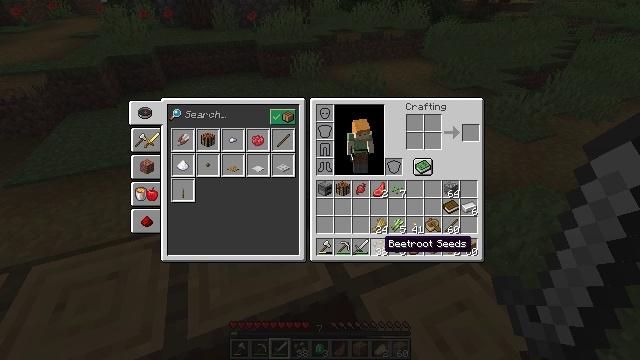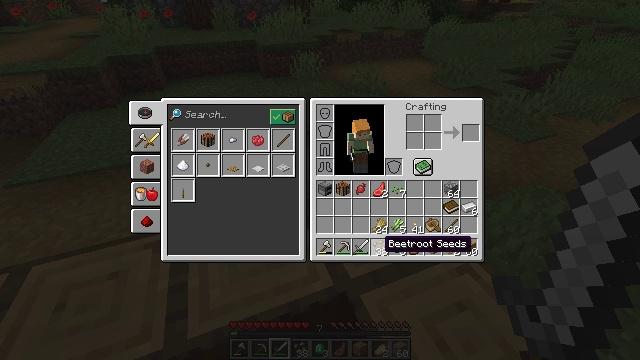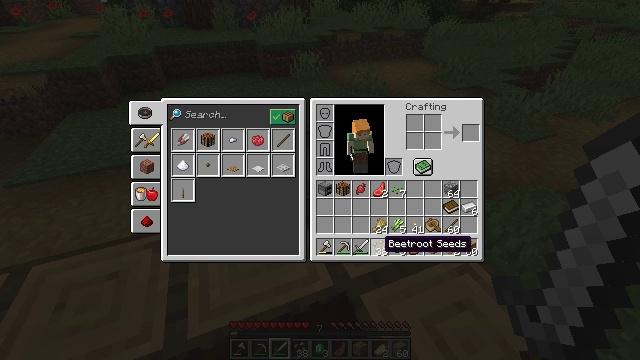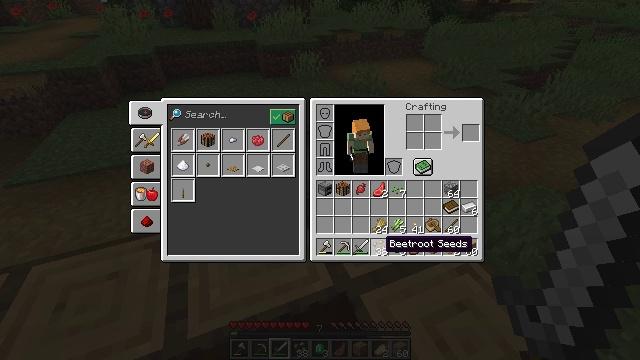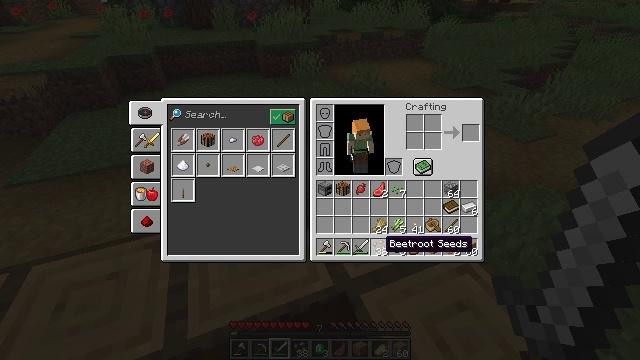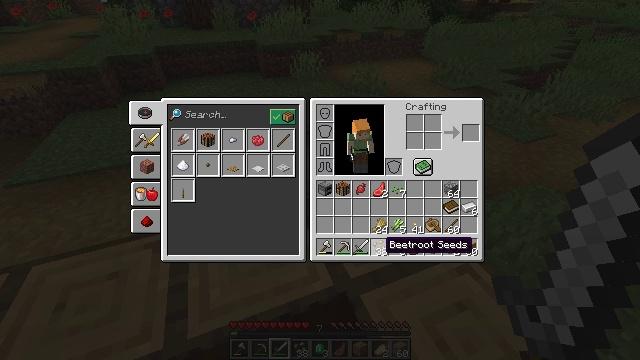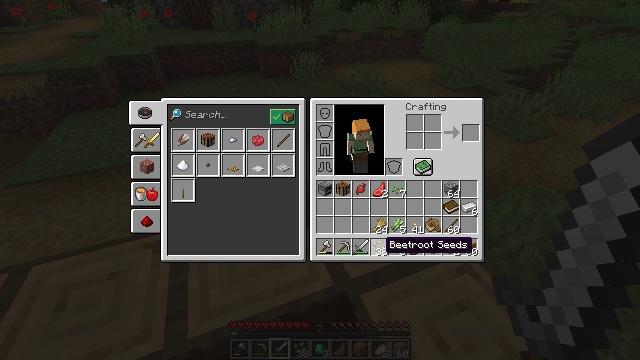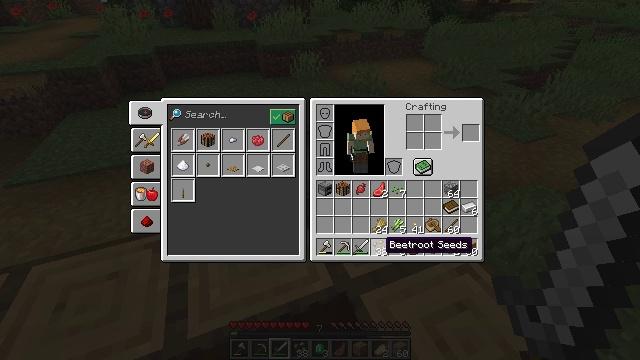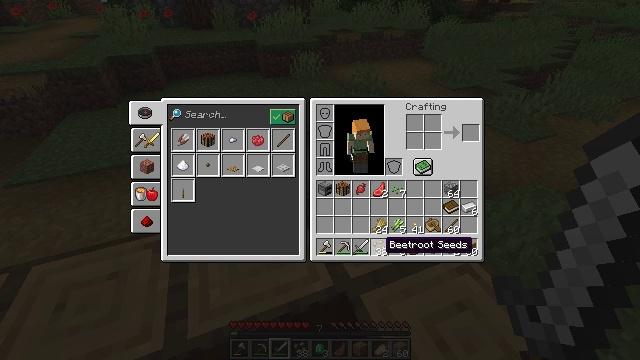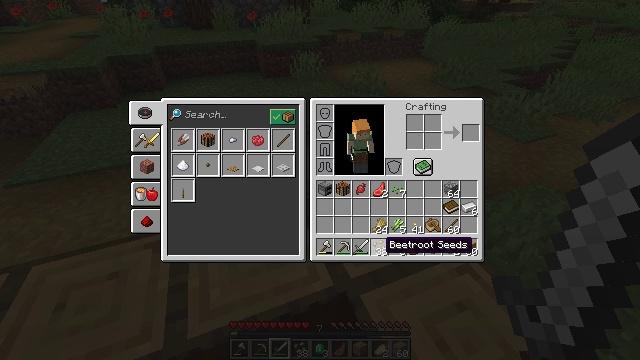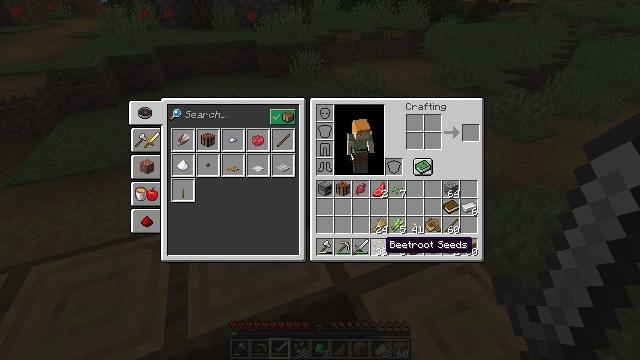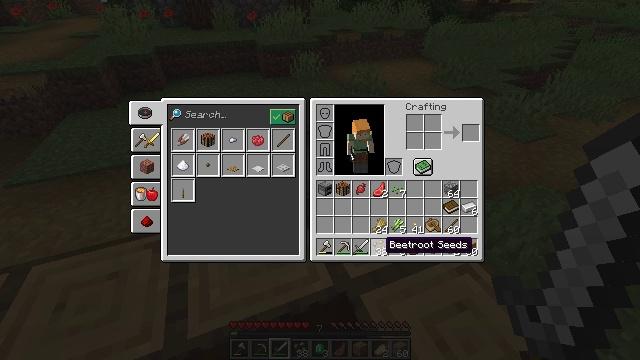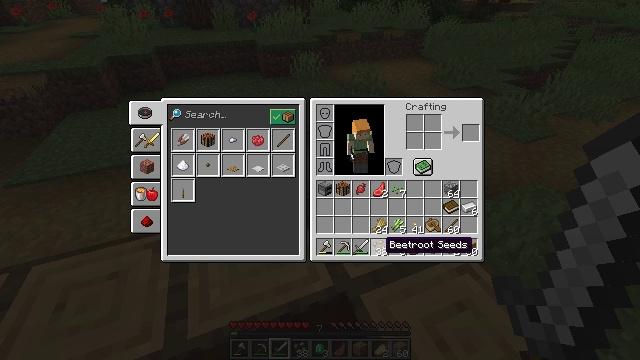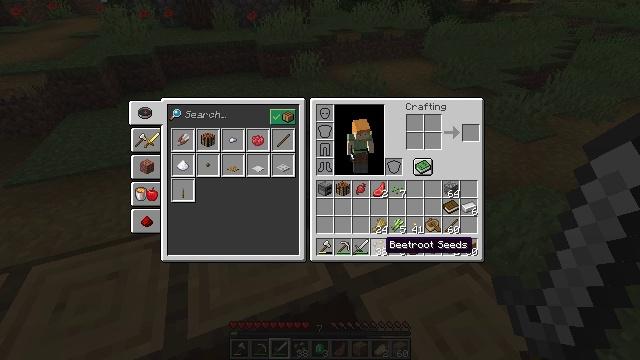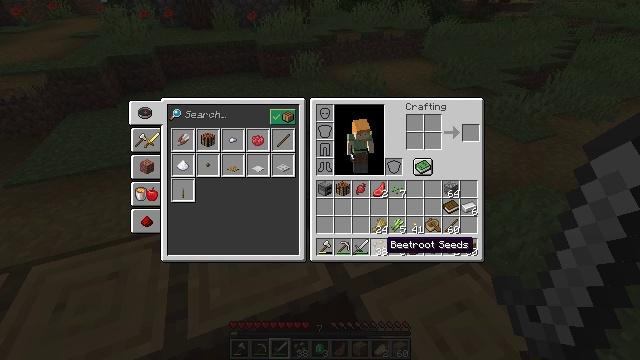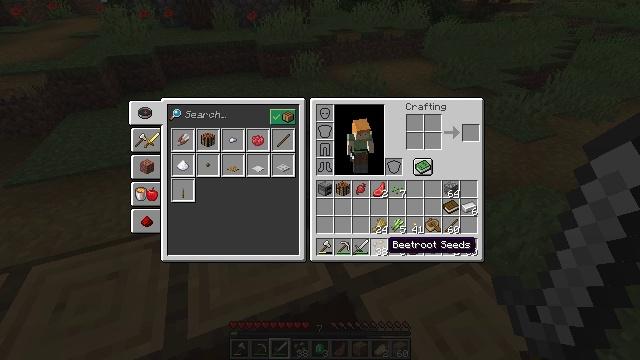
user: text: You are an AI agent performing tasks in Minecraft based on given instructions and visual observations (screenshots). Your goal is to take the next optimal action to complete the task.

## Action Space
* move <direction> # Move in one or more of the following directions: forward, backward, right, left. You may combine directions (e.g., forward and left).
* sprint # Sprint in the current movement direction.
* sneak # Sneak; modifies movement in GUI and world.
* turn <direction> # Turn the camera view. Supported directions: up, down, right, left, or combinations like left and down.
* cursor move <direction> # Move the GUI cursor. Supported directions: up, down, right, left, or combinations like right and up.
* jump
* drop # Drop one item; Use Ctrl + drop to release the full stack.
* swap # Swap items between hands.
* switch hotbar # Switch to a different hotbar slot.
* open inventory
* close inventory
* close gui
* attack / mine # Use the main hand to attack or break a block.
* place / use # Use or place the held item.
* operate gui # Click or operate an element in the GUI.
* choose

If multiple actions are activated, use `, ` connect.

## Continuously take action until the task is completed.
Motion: motion action
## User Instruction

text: Gather wheat by left-clicking on it.
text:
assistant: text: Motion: no_op
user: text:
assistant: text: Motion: no_op
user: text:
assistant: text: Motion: no_op
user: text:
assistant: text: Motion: no_op
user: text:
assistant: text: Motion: no_op
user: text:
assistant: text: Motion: no_op
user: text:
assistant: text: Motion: no_op
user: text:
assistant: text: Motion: no_op
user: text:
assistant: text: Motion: no_op
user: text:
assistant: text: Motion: no_op
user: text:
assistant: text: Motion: no_op
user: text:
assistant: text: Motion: no_op
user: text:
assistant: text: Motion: no_op
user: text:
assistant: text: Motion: no_op
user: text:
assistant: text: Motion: no_op
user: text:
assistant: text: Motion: no_op
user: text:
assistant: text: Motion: no_op
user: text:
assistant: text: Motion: no_op
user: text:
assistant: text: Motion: no_op
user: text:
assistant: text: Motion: no_op
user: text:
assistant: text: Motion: no_op
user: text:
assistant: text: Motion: no_op
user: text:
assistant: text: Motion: no_op
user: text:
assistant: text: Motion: no_op
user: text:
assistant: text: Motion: no_op
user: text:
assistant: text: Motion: no_op
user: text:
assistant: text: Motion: no_op
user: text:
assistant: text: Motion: no_op
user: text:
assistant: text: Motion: no_op
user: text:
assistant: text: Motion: no_op